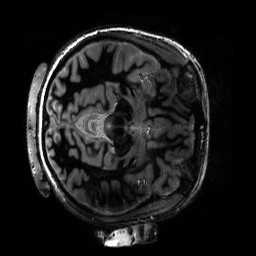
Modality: T1w
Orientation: axial
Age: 25
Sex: female
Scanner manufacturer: siemens
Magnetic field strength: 6.98 T
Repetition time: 4.5 s
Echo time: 0.00337 s